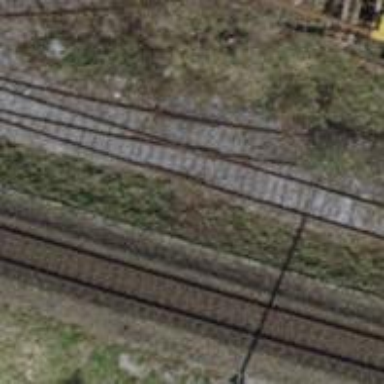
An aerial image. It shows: Single-track railway spur.